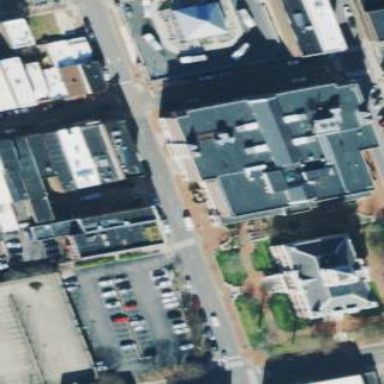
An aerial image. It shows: Public building.